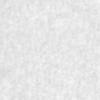
Label: no_change